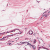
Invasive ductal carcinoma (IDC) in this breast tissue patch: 0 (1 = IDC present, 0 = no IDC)